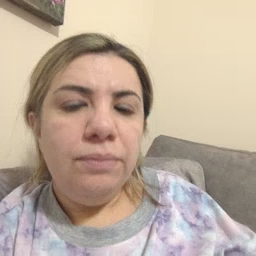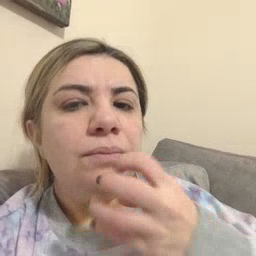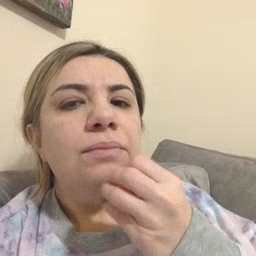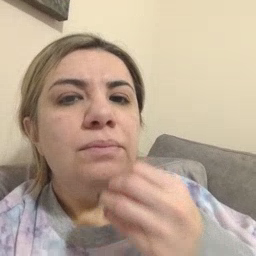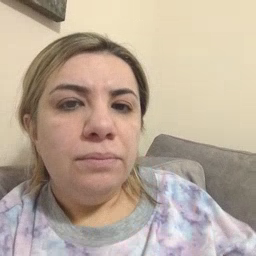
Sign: underwear